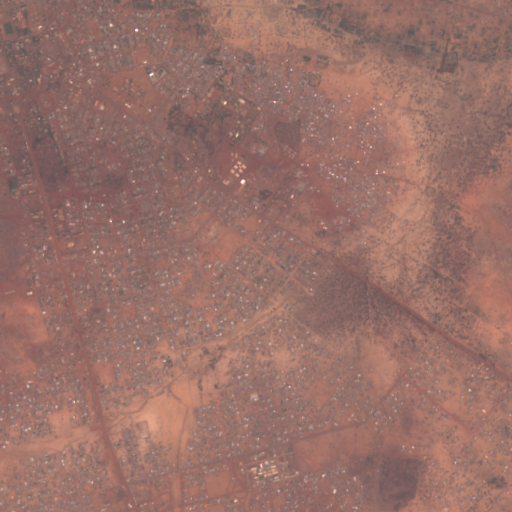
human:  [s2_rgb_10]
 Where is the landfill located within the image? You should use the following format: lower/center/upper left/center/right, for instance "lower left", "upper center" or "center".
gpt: The landfill is located in the upper center of the image.
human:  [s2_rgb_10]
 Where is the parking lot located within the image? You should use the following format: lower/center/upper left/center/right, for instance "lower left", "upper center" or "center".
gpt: The parking lot is located in the upper left of the image.
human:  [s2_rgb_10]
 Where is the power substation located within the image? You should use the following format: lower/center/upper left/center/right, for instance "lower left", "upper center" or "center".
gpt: The power substation is located in the center of the image.
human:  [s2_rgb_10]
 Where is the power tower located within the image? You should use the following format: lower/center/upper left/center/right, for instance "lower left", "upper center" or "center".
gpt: The power tower is located in the center right of the image.
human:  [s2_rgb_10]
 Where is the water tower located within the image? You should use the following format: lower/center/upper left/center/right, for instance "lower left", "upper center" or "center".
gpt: The water tower is located in the center left of the image.
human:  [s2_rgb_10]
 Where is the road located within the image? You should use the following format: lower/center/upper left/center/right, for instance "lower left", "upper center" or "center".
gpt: There is no road in the image.